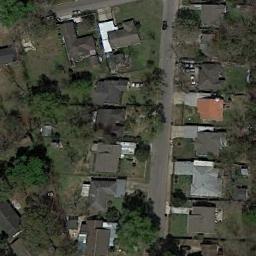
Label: medium_residential